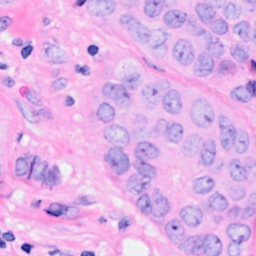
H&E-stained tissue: Breast